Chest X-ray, PA view. Patient: 42 years old, sex F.
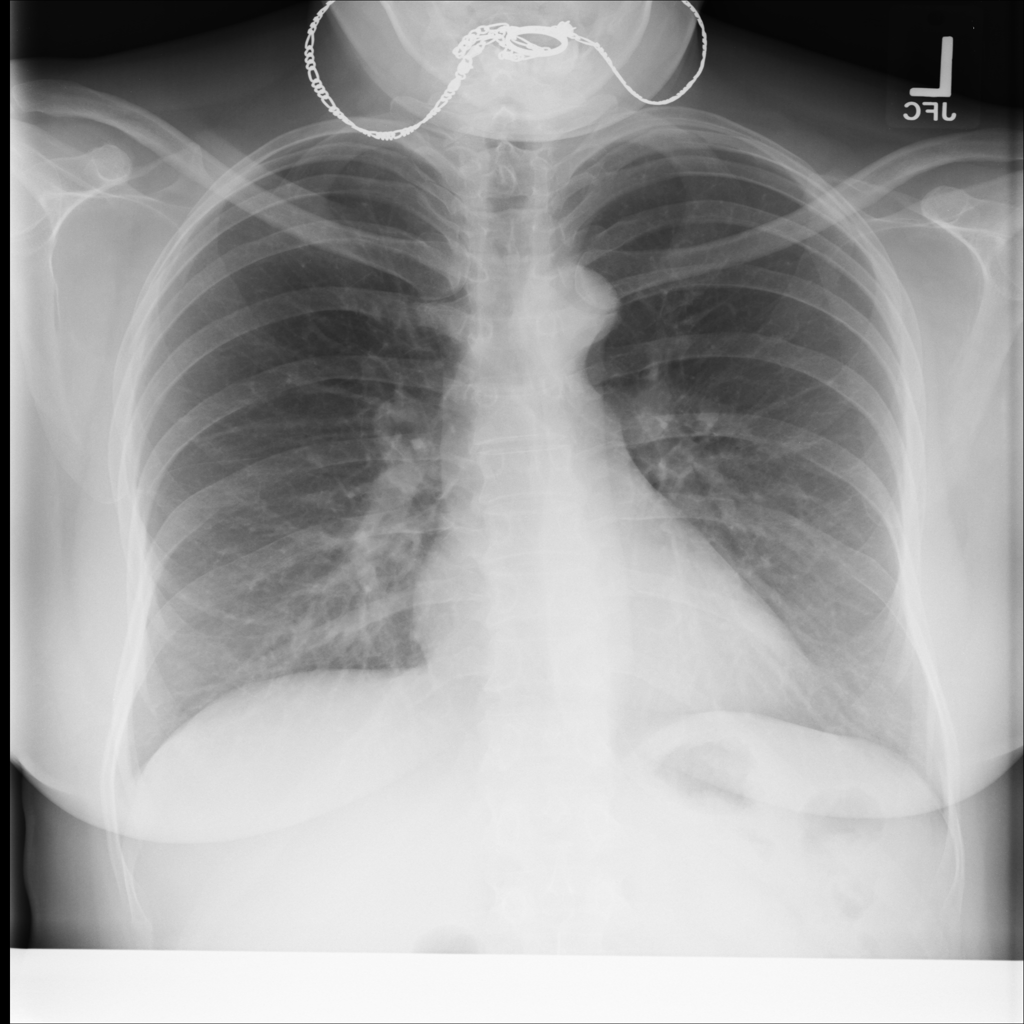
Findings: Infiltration